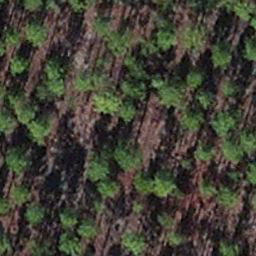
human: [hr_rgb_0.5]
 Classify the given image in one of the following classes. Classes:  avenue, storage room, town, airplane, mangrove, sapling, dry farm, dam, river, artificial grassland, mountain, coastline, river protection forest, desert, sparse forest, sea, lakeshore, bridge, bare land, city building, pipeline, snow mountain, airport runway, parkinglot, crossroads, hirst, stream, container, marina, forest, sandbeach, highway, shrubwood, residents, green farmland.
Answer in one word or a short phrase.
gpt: sapling